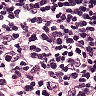
Metastatic tissue present: no